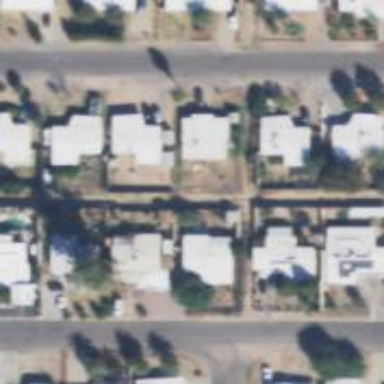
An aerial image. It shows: Alley classified as service road.